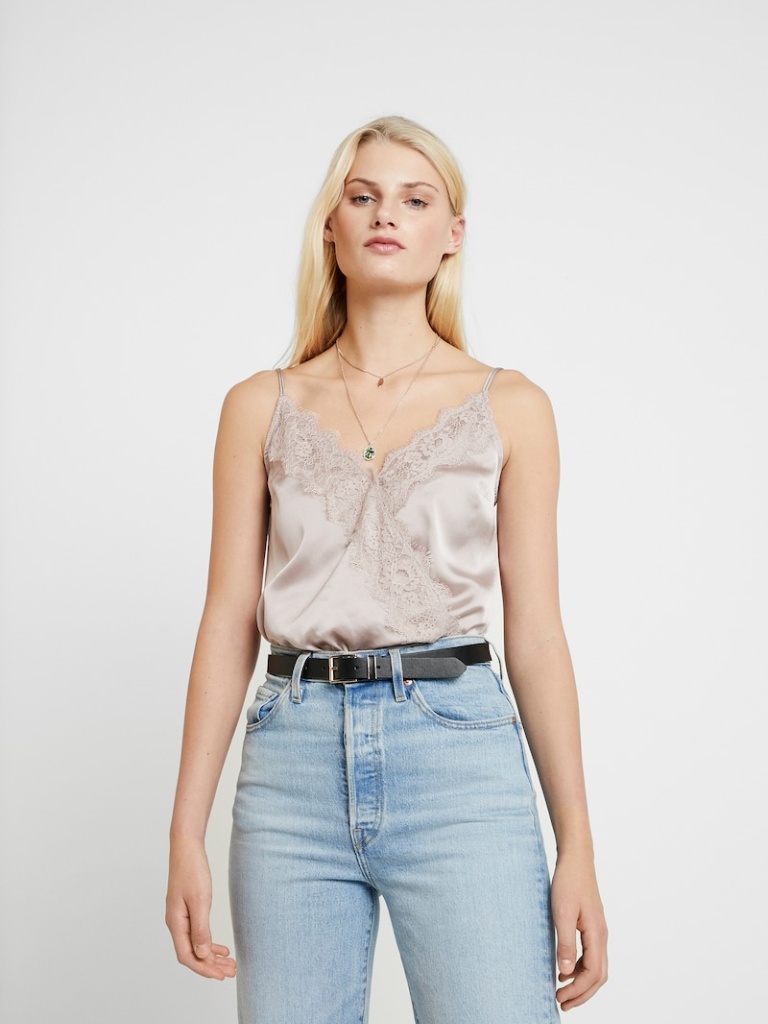
satin loose sleeveless hip length Fully Tucked in v-neck bodysuit